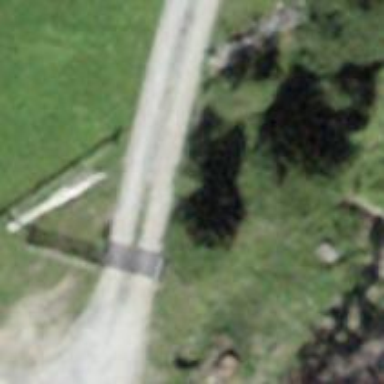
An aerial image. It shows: Cattle grid.